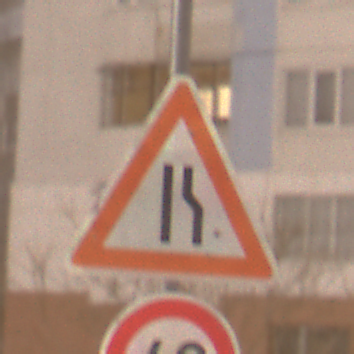
Verkehrszeichen: EinseitigVerengteFahrbahnRechts
Zusatzzeichen unten: Geschwindigkeit40
Umgebung: Outdoor, Urban
Tageszeit: Night
Wetter: Overcast
Licht: Artificial
Jahreszeit: Winter
Kontrast: MediumContrast